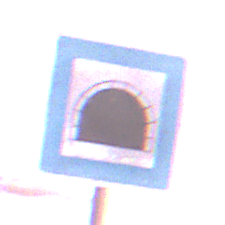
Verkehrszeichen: Tunnel
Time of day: SunriseSunset
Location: Outdoor (Urban)
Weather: PartlyCloudy
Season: NotSpecified
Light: Natural